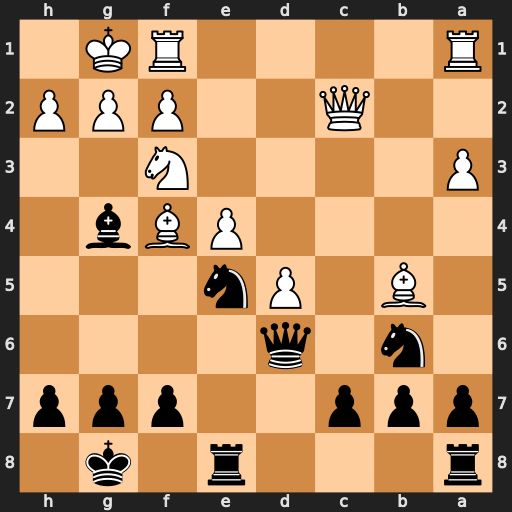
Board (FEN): r3r1k1/ppp2ppp/1n1q4/1B1Pn3/4PBb1/P4N2/2Q2PPP/R4RK1
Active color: b
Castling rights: -
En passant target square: -
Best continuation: Nxf3+ gxf3 Qxf4